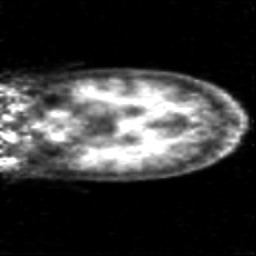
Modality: PET
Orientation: coronal
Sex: female
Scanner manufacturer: siemens